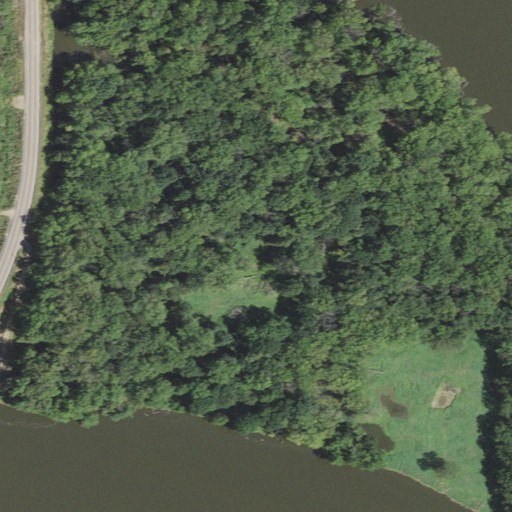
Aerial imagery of island in Wisconsin named Long Island containing woody wetlands, open water, low intensity development, open development, herbaceous wetlands, and evergreen forest